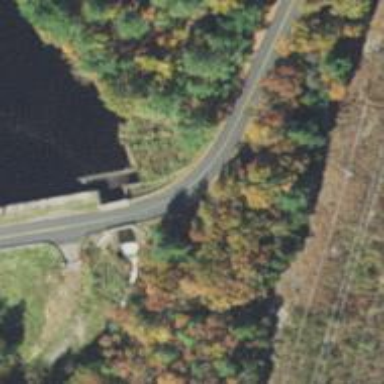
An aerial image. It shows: Residential road with bridge.